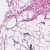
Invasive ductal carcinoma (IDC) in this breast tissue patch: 0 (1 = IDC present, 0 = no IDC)